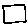
Label: square